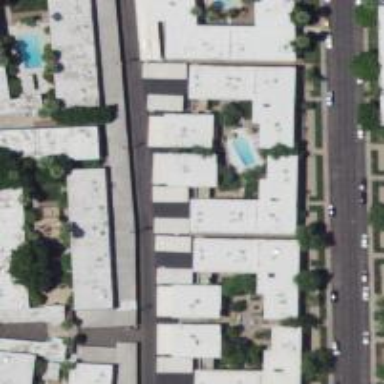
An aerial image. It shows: Swimming pool located in leisure land.